Chest X-ray. View position: PA
Patient age: 42
Patient sex: F
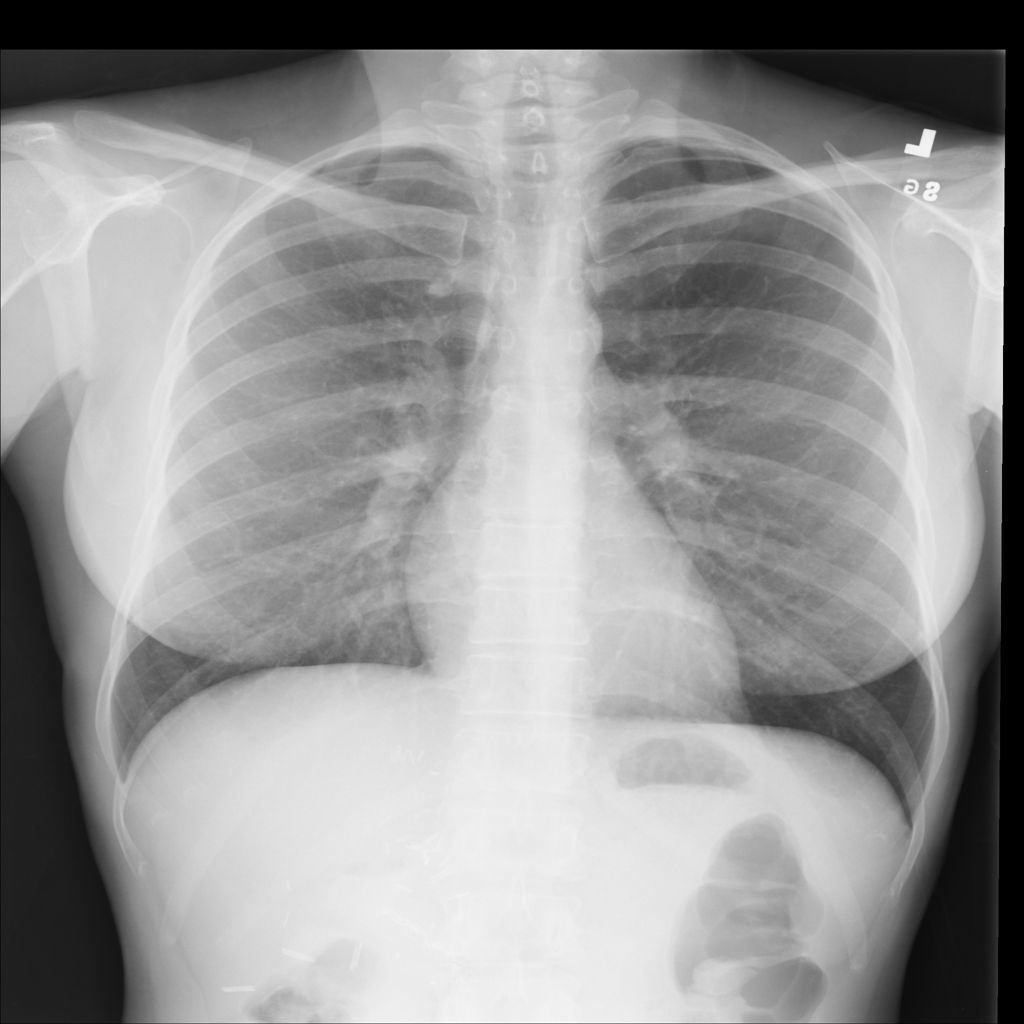
Finding: Pneumothorax